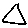
Label: triangle